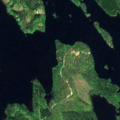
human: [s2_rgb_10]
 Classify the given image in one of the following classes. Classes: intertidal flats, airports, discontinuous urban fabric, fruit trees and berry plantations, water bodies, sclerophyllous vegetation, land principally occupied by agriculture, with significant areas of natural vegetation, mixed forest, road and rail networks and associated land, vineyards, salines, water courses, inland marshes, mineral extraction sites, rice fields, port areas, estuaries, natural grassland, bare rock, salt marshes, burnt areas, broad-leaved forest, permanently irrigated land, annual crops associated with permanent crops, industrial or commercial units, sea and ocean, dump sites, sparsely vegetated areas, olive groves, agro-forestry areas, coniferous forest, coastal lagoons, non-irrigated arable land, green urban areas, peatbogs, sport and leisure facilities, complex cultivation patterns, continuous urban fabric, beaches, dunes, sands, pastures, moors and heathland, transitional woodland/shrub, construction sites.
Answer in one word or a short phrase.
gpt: coniferous forest, mixed forest, water bodies